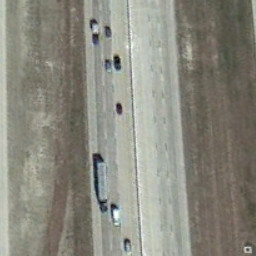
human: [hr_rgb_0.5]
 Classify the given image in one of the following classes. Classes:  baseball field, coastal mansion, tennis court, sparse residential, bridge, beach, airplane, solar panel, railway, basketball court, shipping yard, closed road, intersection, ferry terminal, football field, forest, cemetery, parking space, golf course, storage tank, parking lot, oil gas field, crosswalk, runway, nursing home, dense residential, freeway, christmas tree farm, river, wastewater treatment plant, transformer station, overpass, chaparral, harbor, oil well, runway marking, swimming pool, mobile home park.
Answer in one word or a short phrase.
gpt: freeway